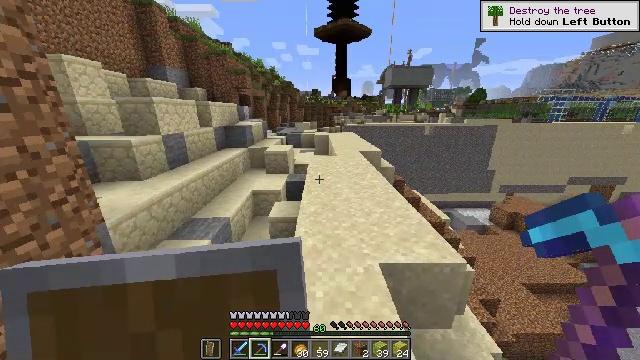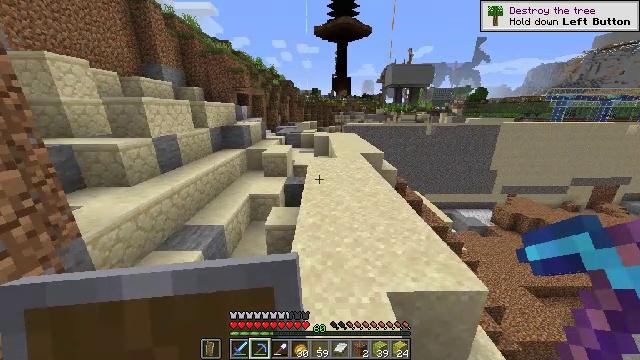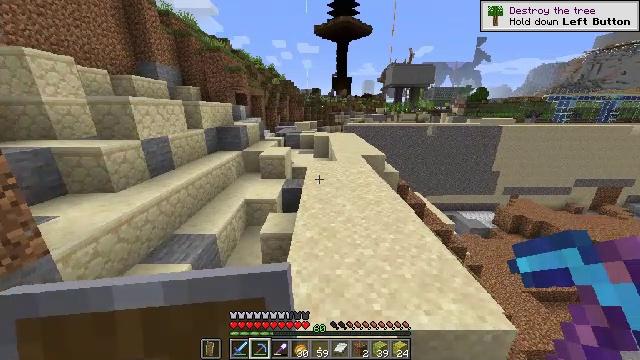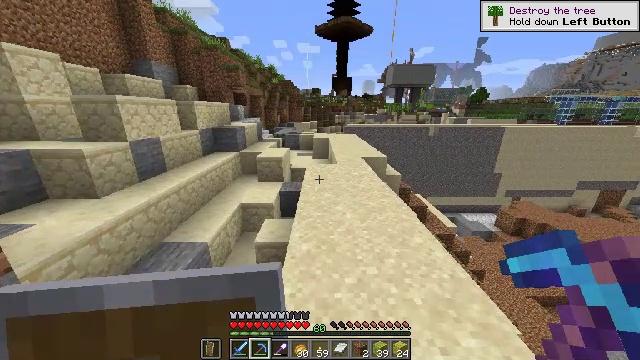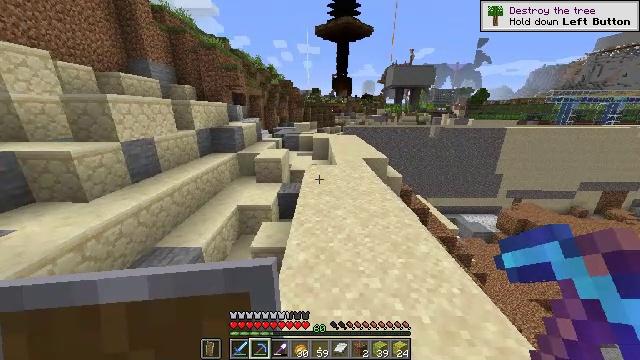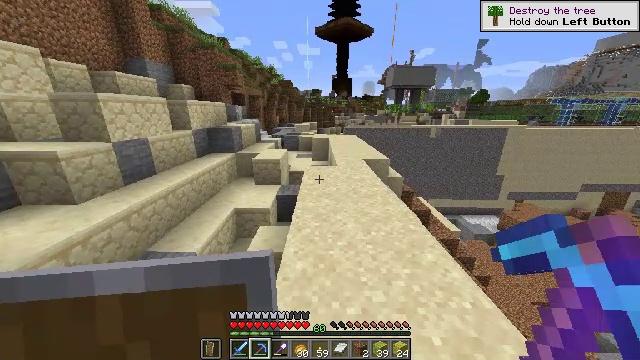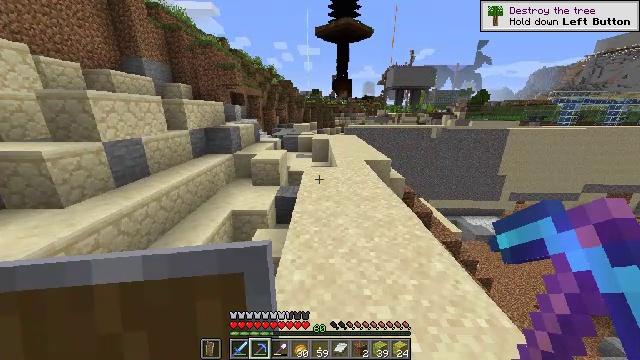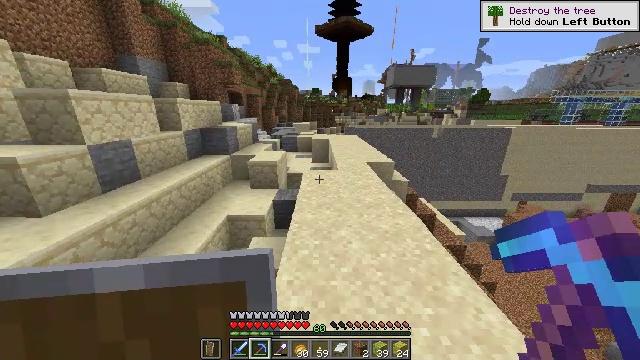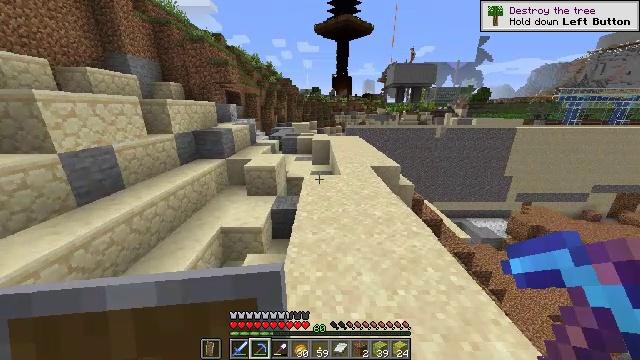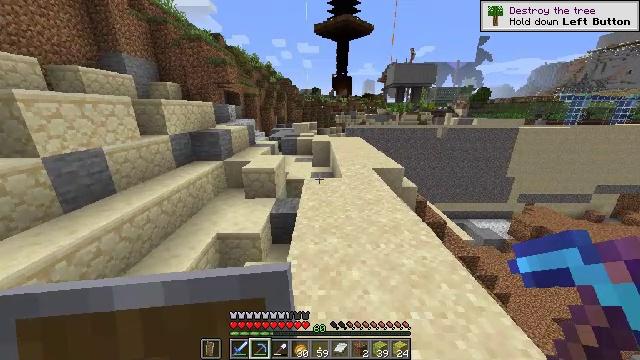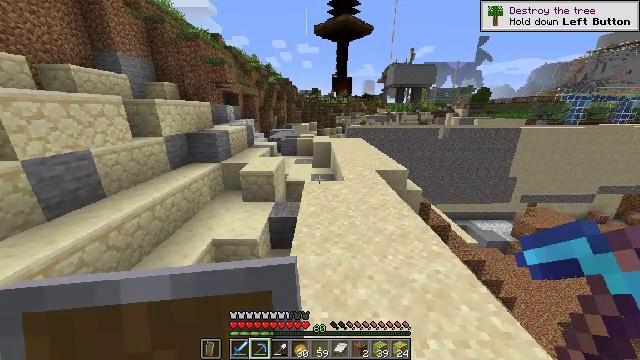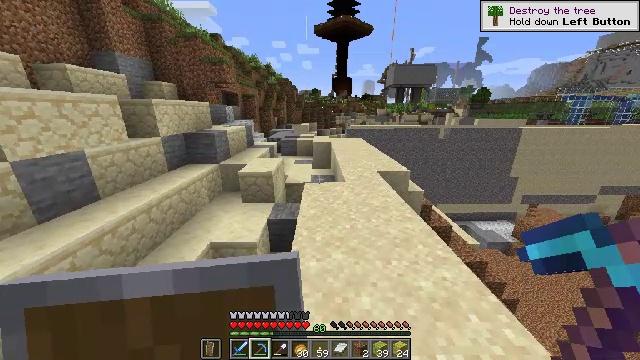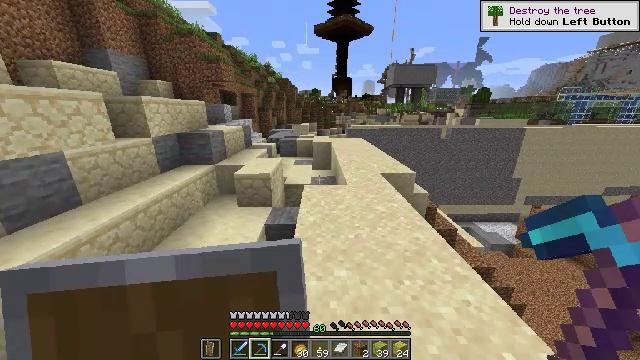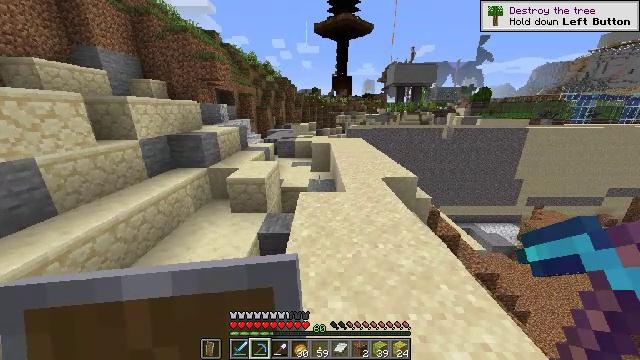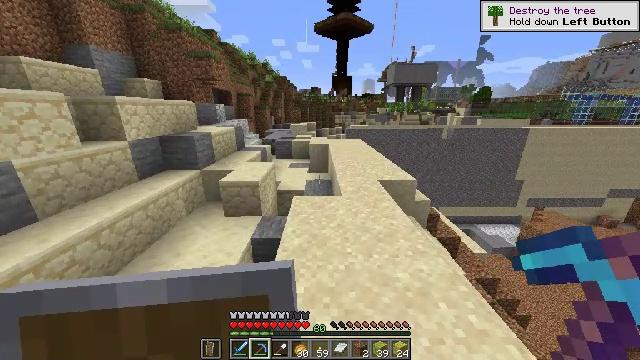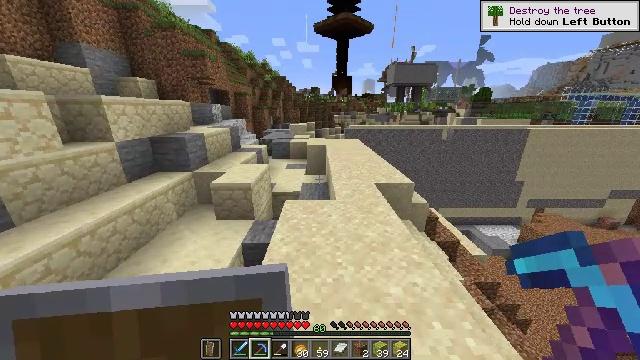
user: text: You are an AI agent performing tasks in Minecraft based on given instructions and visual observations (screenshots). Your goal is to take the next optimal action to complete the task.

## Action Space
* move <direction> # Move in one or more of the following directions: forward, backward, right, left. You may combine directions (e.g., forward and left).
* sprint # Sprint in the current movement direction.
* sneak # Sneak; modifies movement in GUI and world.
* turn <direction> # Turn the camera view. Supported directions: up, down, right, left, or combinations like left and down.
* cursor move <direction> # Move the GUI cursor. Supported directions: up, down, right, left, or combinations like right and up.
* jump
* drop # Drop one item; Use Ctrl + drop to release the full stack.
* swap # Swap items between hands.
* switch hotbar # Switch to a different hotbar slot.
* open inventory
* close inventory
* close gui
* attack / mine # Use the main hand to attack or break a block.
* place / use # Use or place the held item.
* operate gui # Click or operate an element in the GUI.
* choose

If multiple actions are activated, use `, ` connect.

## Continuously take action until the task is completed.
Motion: motion action
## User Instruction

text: Remove kelp and place it on the ground.
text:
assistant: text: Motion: move forward
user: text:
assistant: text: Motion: move forward
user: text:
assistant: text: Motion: move forward
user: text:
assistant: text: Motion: move forward
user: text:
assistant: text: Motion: move forward
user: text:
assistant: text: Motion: move forward
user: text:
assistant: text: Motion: move forward
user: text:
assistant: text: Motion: move forward
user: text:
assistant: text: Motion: move forward
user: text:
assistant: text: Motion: move forward
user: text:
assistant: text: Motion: move forward
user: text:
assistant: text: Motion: move forward
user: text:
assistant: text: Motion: move forward and move right
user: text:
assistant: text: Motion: move forward and move right
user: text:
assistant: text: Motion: move forward and move right
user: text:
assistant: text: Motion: move forward and move right
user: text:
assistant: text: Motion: move forward
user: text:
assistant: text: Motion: move forward
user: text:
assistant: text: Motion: move forward
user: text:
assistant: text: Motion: move forward
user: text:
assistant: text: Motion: move forward
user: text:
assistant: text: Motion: move forward, jump
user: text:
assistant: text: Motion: move forward, jump
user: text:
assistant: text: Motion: move forward, jump
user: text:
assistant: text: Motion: move forward, jump
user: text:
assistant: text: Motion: move forward, jump
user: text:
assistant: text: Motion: move forward, jump
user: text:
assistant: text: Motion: move forward, jump
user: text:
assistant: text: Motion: move forward, jump
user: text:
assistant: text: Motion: move forward, jump